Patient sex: F
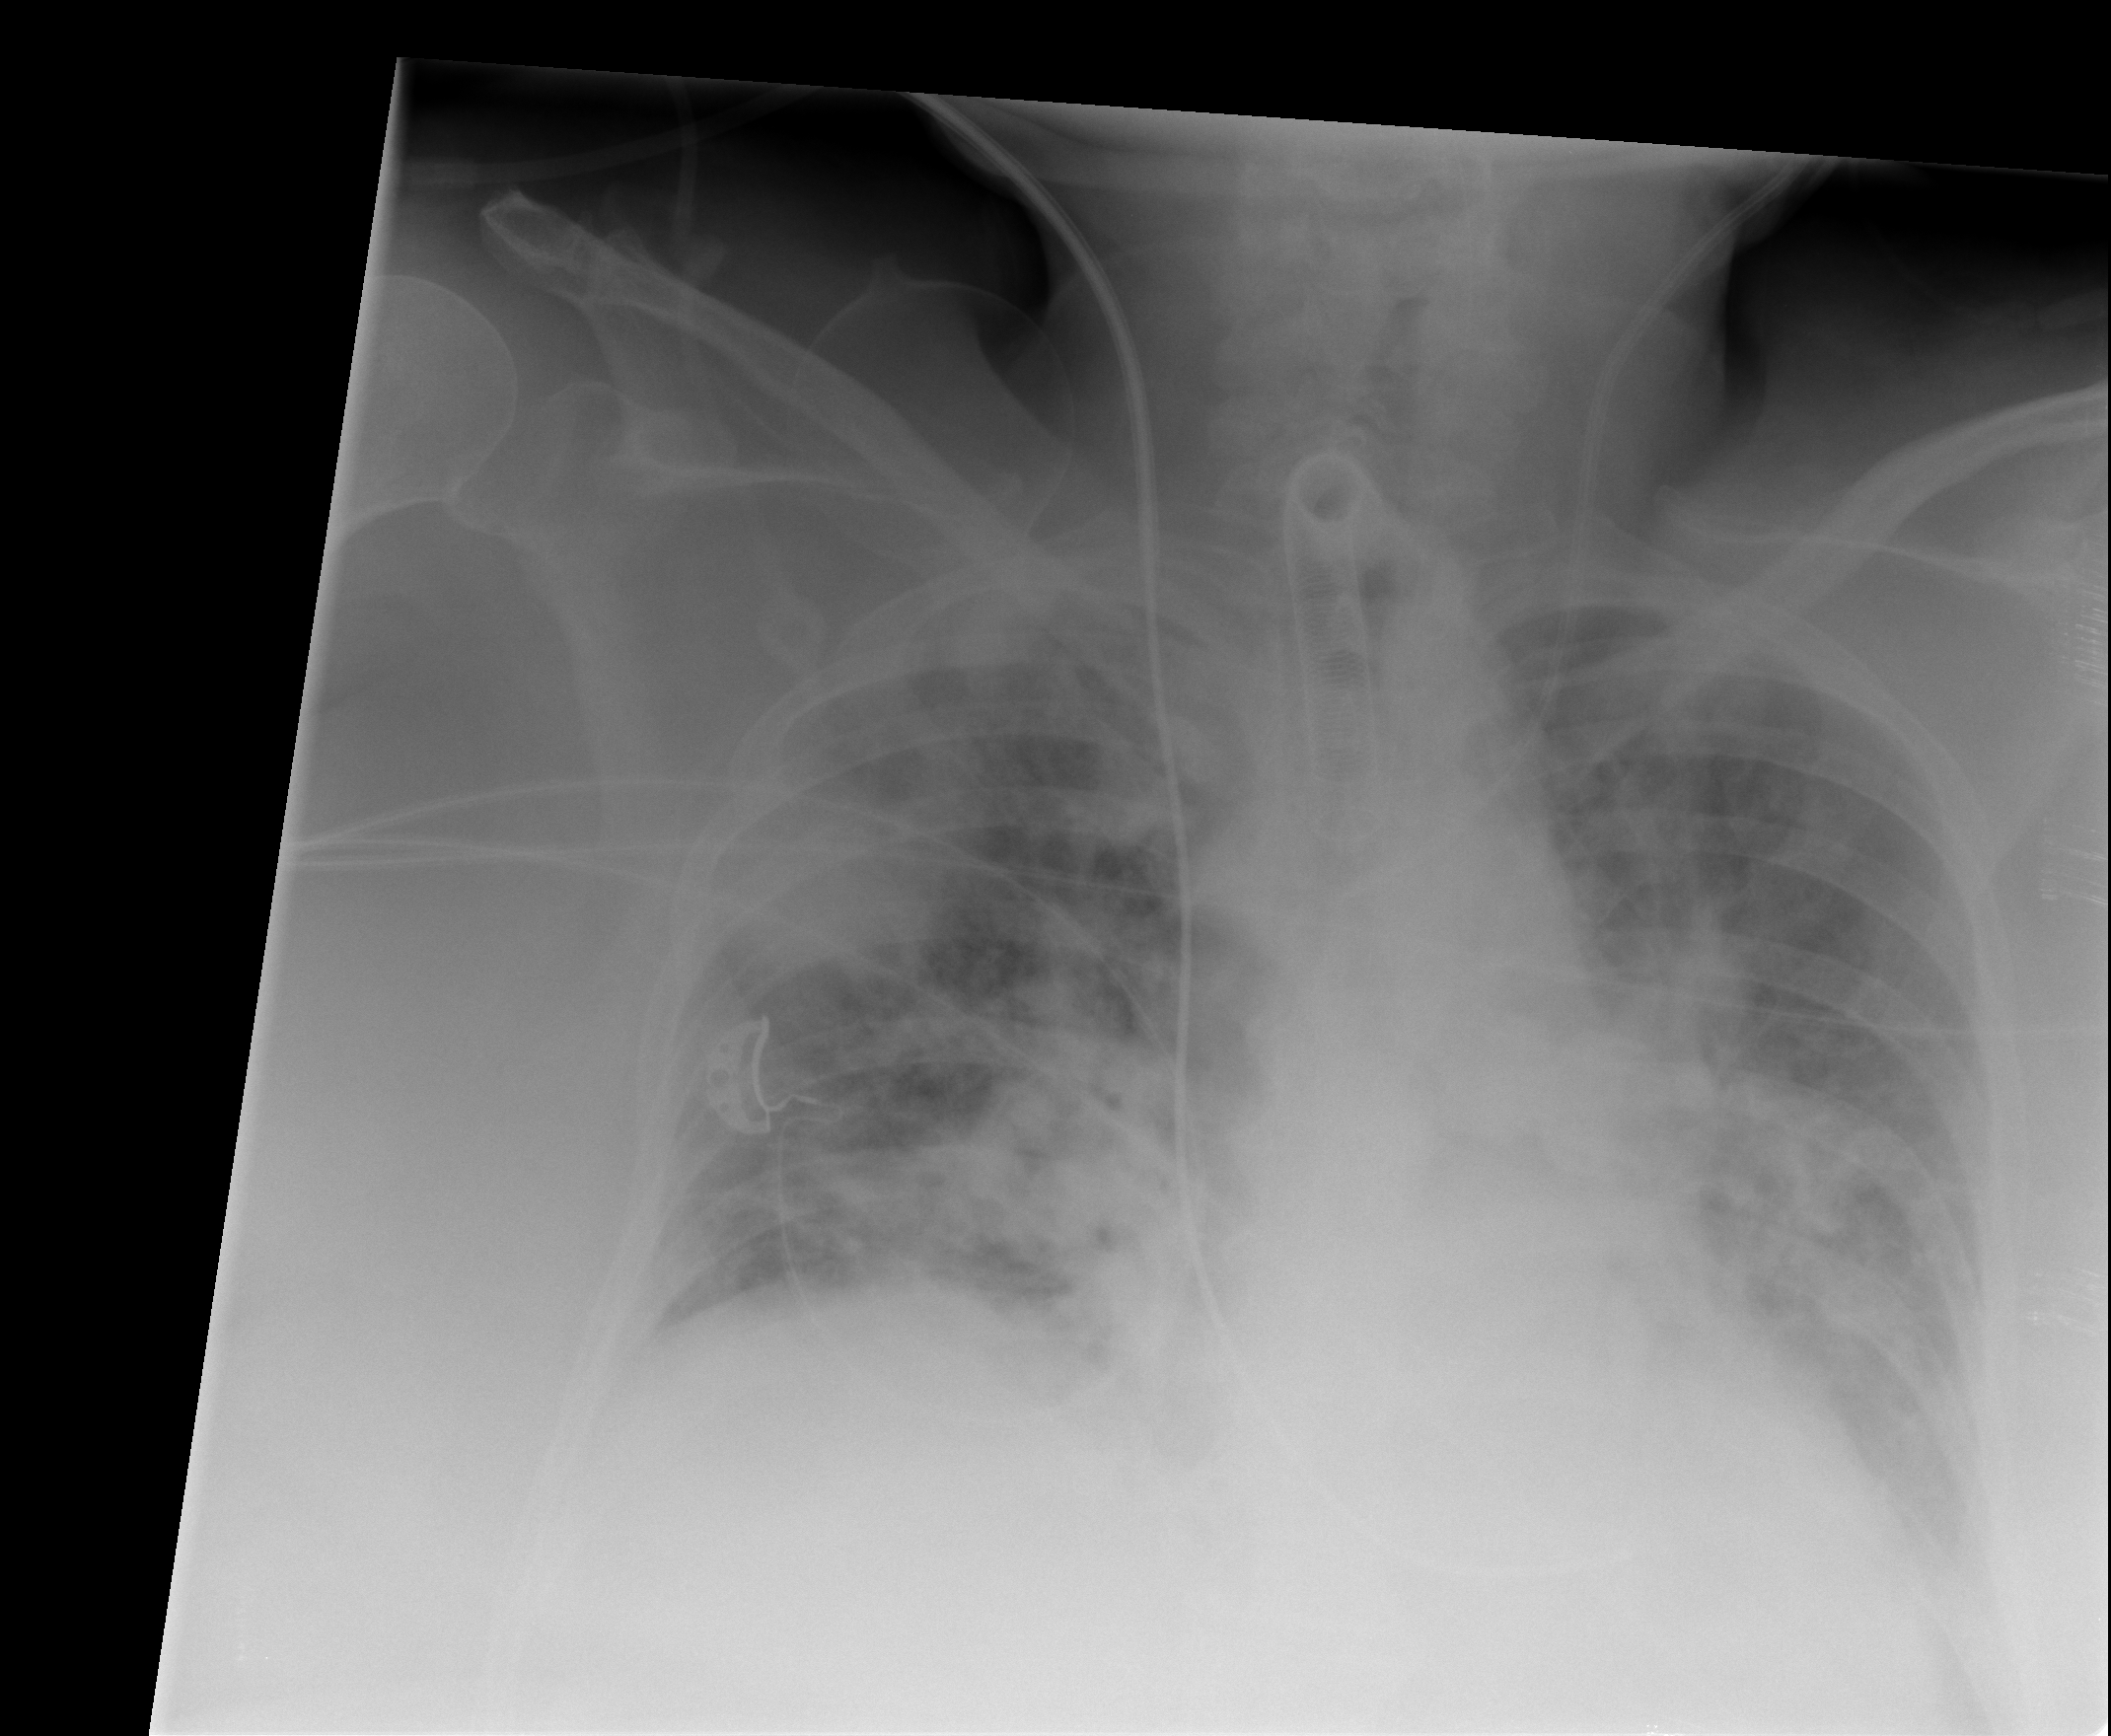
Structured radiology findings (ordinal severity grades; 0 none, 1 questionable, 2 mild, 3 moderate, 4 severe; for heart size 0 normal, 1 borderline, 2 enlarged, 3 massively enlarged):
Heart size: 2
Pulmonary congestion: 3
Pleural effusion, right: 0
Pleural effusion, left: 2
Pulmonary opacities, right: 3
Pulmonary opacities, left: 2
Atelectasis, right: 2
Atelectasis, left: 2